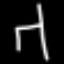
Label: chair